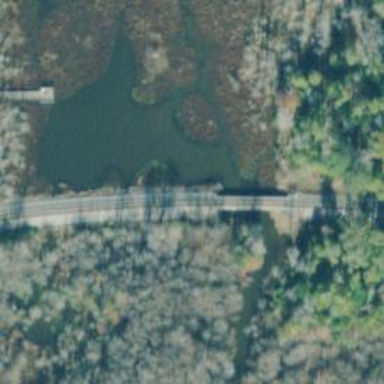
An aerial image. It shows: Railway bridge.